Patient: sex M, age 85
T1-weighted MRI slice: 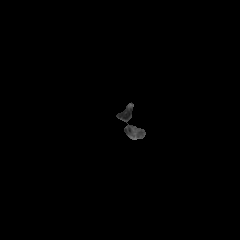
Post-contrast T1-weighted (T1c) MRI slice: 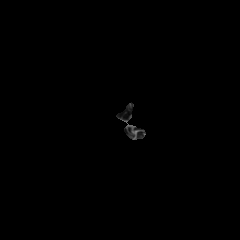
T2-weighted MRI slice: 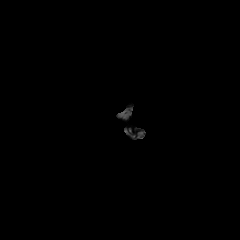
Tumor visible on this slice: no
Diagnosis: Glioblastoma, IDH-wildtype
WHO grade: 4